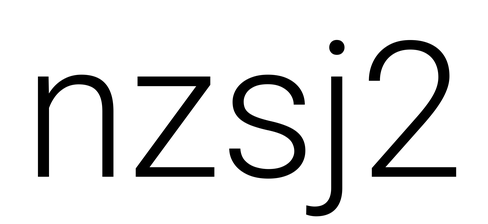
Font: Roboto_Light